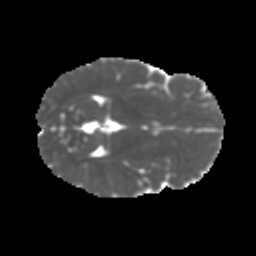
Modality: MD
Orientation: axial
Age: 10
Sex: male
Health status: ill
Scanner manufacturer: ge
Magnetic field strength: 3 T
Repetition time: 6.752 s
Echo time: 0.079 s